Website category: university
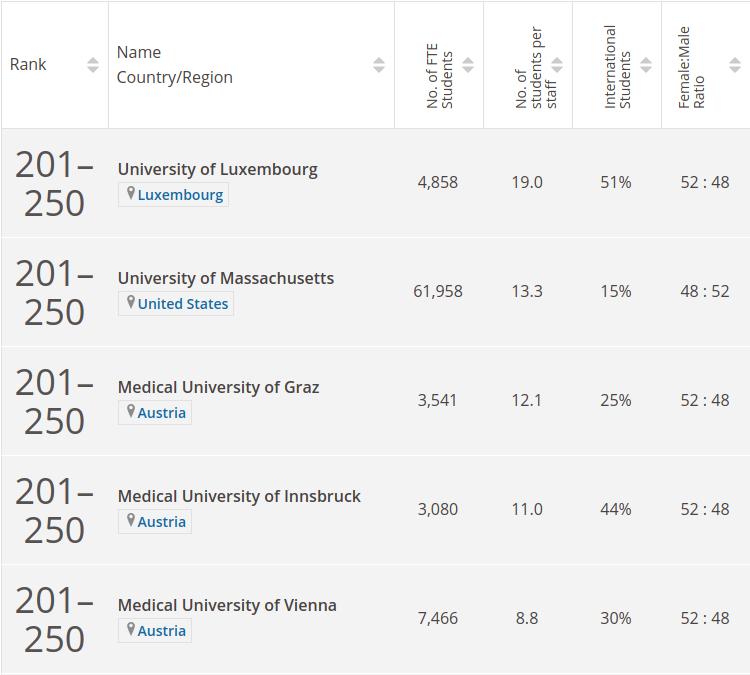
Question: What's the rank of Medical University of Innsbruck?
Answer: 201250

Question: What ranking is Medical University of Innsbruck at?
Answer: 201250

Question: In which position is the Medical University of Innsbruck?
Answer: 201250

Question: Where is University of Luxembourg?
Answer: Luxembourg

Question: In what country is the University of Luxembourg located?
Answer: Luxembourg

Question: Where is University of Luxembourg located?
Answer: Luxembourg

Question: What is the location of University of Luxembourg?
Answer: Luxembourg

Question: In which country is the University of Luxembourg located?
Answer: Luxembourg

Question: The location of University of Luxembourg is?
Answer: Luxembourg

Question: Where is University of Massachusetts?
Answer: United States

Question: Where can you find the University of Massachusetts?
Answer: United States

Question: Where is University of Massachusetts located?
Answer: United States

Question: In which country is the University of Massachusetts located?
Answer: United States

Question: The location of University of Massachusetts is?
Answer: United States

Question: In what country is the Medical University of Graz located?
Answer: Austria

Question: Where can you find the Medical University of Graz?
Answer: Austria

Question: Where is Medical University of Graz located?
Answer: Austria

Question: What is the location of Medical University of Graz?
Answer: Austria

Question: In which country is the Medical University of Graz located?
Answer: Austria

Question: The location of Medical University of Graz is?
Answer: Austria

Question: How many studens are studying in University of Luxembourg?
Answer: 4,858

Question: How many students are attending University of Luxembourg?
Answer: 4,858

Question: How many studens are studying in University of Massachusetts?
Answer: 61,958

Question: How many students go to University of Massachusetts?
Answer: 61,958

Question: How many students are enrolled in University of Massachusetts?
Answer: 61,958

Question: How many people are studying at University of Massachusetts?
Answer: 61,958

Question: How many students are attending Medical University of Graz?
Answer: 3,541

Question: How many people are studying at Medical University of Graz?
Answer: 3,541

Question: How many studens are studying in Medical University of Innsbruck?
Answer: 3,080

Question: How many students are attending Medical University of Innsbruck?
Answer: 3,080

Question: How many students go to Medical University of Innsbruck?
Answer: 3,080

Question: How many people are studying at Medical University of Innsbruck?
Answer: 3,080

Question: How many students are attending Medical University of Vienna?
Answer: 7,466

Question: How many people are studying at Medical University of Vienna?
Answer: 7,466

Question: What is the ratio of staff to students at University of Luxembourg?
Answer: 19.0

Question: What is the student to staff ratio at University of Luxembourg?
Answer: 19.0

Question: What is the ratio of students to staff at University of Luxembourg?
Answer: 19.0

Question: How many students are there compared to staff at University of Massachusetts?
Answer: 13.3

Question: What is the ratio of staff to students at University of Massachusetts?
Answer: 13.3

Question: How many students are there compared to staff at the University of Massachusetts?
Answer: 13.3

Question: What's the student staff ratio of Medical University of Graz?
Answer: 12.1

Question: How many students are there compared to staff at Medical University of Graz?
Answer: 12.1

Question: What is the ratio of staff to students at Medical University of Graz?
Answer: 12.1

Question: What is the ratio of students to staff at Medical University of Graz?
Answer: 12.1

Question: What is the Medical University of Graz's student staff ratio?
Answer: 12.1

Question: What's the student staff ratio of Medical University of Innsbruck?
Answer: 11.0

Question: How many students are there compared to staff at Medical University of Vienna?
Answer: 8.8

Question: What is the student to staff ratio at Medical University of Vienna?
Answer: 8.8

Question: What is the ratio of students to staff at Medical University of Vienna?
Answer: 8.8

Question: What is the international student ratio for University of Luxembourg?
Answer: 51%

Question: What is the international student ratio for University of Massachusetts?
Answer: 15%

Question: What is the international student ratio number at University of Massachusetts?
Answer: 15%

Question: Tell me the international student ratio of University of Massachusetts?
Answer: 15%

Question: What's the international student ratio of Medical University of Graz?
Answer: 25%

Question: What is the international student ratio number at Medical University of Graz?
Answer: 25%

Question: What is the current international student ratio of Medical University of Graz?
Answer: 25%

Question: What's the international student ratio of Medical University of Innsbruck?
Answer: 44%

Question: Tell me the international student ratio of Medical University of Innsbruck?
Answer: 44%

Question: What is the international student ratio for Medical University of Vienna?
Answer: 30%

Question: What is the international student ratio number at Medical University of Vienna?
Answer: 30%

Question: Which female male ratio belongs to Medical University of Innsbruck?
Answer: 52 : 48

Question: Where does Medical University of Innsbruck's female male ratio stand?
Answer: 52 : 48

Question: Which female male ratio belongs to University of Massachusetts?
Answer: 48 : 52

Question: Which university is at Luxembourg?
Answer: University of Luxembourg